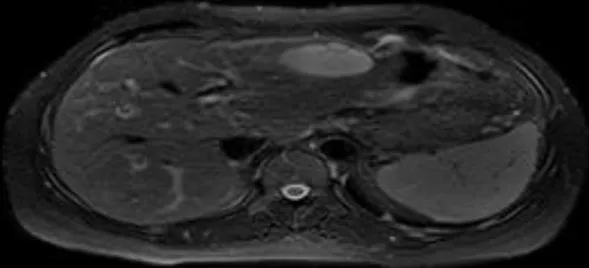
Preoperative magnetic resonance imaging.
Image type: radiology (mri)